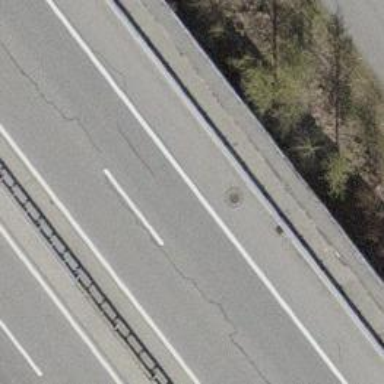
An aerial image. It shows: Motorway.